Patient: sex F, age 31
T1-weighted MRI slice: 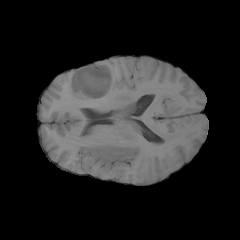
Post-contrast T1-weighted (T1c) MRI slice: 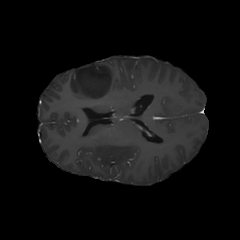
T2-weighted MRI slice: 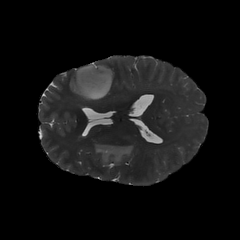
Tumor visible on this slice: yes
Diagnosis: Astrocytoma, IDH-mutant
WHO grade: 2